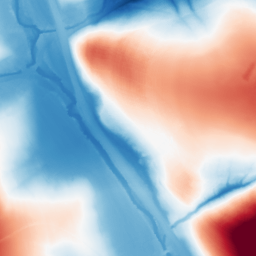
Category: morphological
Decomposition family: tophat_combined
Decomposition parameters: size: 100
Upsampling method: bspline
Upsampling parameters: scale: 2
Upsampling scale: 2